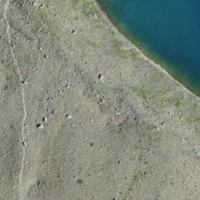
EUNIS habitat code: 48
Species observed at this site:
Gentiana bavarica